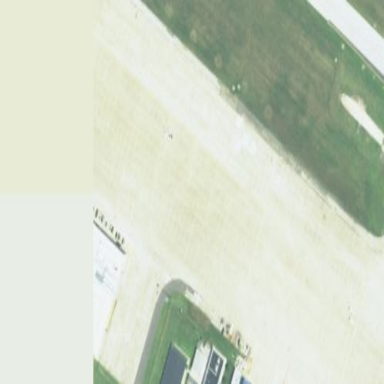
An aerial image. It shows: Apron at the airport.